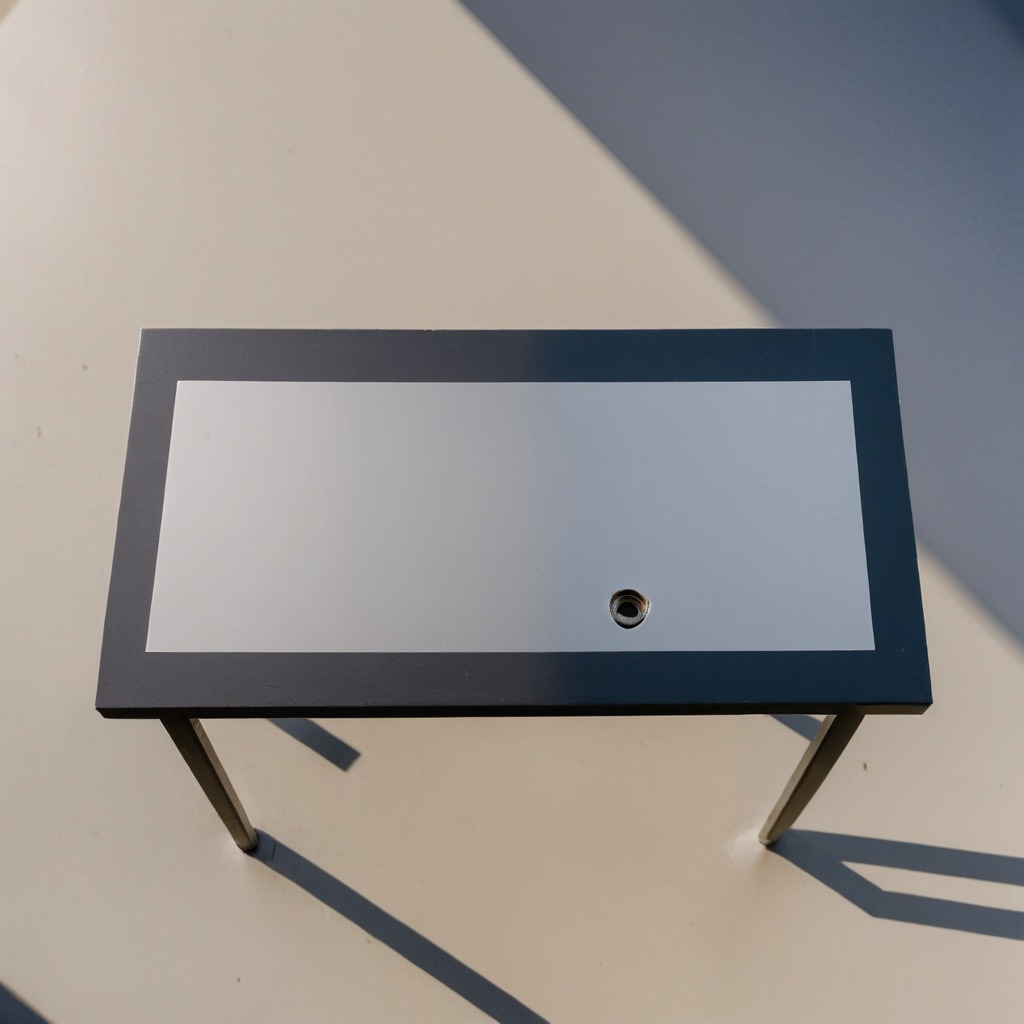
A metal screw is lying on the table.